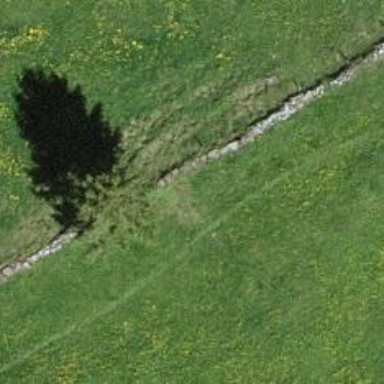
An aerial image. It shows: Needle-leaved tree in natural setting.